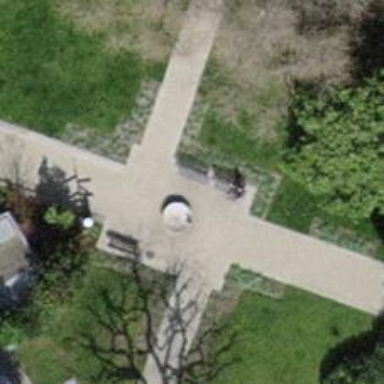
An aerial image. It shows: Fountain.